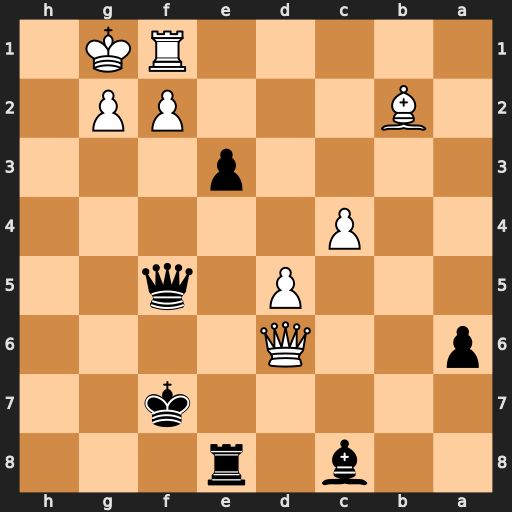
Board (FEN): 2b1r3/5k2/p2Q4/3P1q2/2P5/4p3/1B3PP1/5RK1
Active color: b
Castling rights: -
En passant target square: -
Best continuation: exf2+ Rxf2 Re1+ Kh2 Qxf2